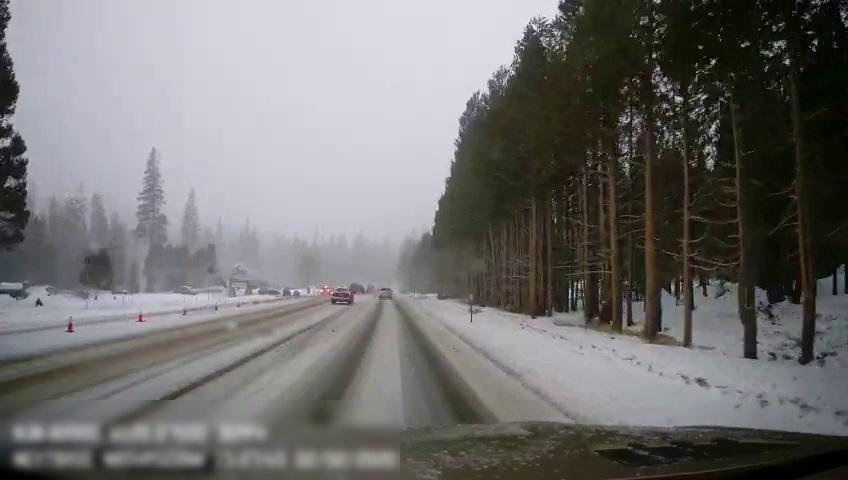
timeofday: Day
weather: Snowy
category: Drivable Space
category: Vehicles | SUV
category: Vehicles | SUV
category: Vehicles | SUV
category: Vehicles | SUV
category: Vehicles | Truck
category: Vehicles | Car
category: Vehicles | SUV